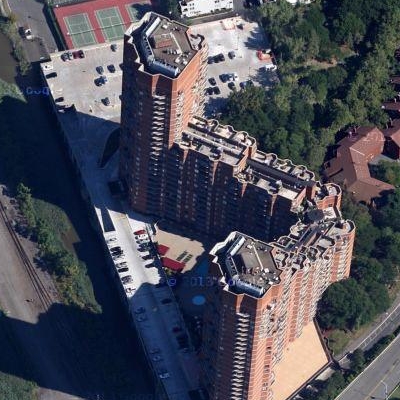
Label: cIndustry